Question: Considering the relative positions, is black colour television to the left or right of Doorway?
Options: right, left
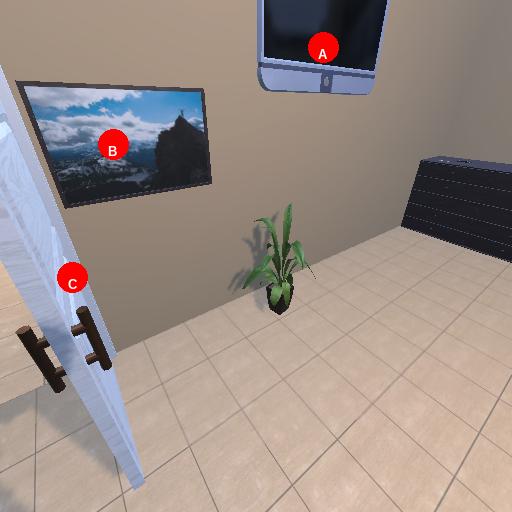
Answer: right